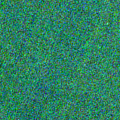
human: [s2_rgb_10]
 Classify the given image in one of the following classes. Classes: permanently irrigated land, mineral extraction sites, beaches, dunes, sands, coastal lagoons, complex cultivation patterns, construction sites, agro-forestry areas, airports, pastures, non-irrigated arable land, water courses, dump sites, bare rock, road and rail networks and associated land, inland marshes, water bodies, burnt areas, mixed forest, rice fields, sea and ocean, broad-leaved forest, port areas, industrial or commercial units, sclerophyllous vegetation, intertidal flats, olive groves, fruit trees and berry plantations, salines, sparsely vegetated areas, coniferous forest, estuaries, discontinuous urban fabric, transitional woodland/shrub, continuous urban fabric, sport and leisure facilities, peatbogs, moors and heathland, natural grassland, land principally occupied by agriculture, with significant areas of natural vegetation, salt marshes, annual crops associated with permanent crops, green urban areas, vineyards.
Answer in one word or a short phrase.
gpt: sea and ocean